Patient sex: M
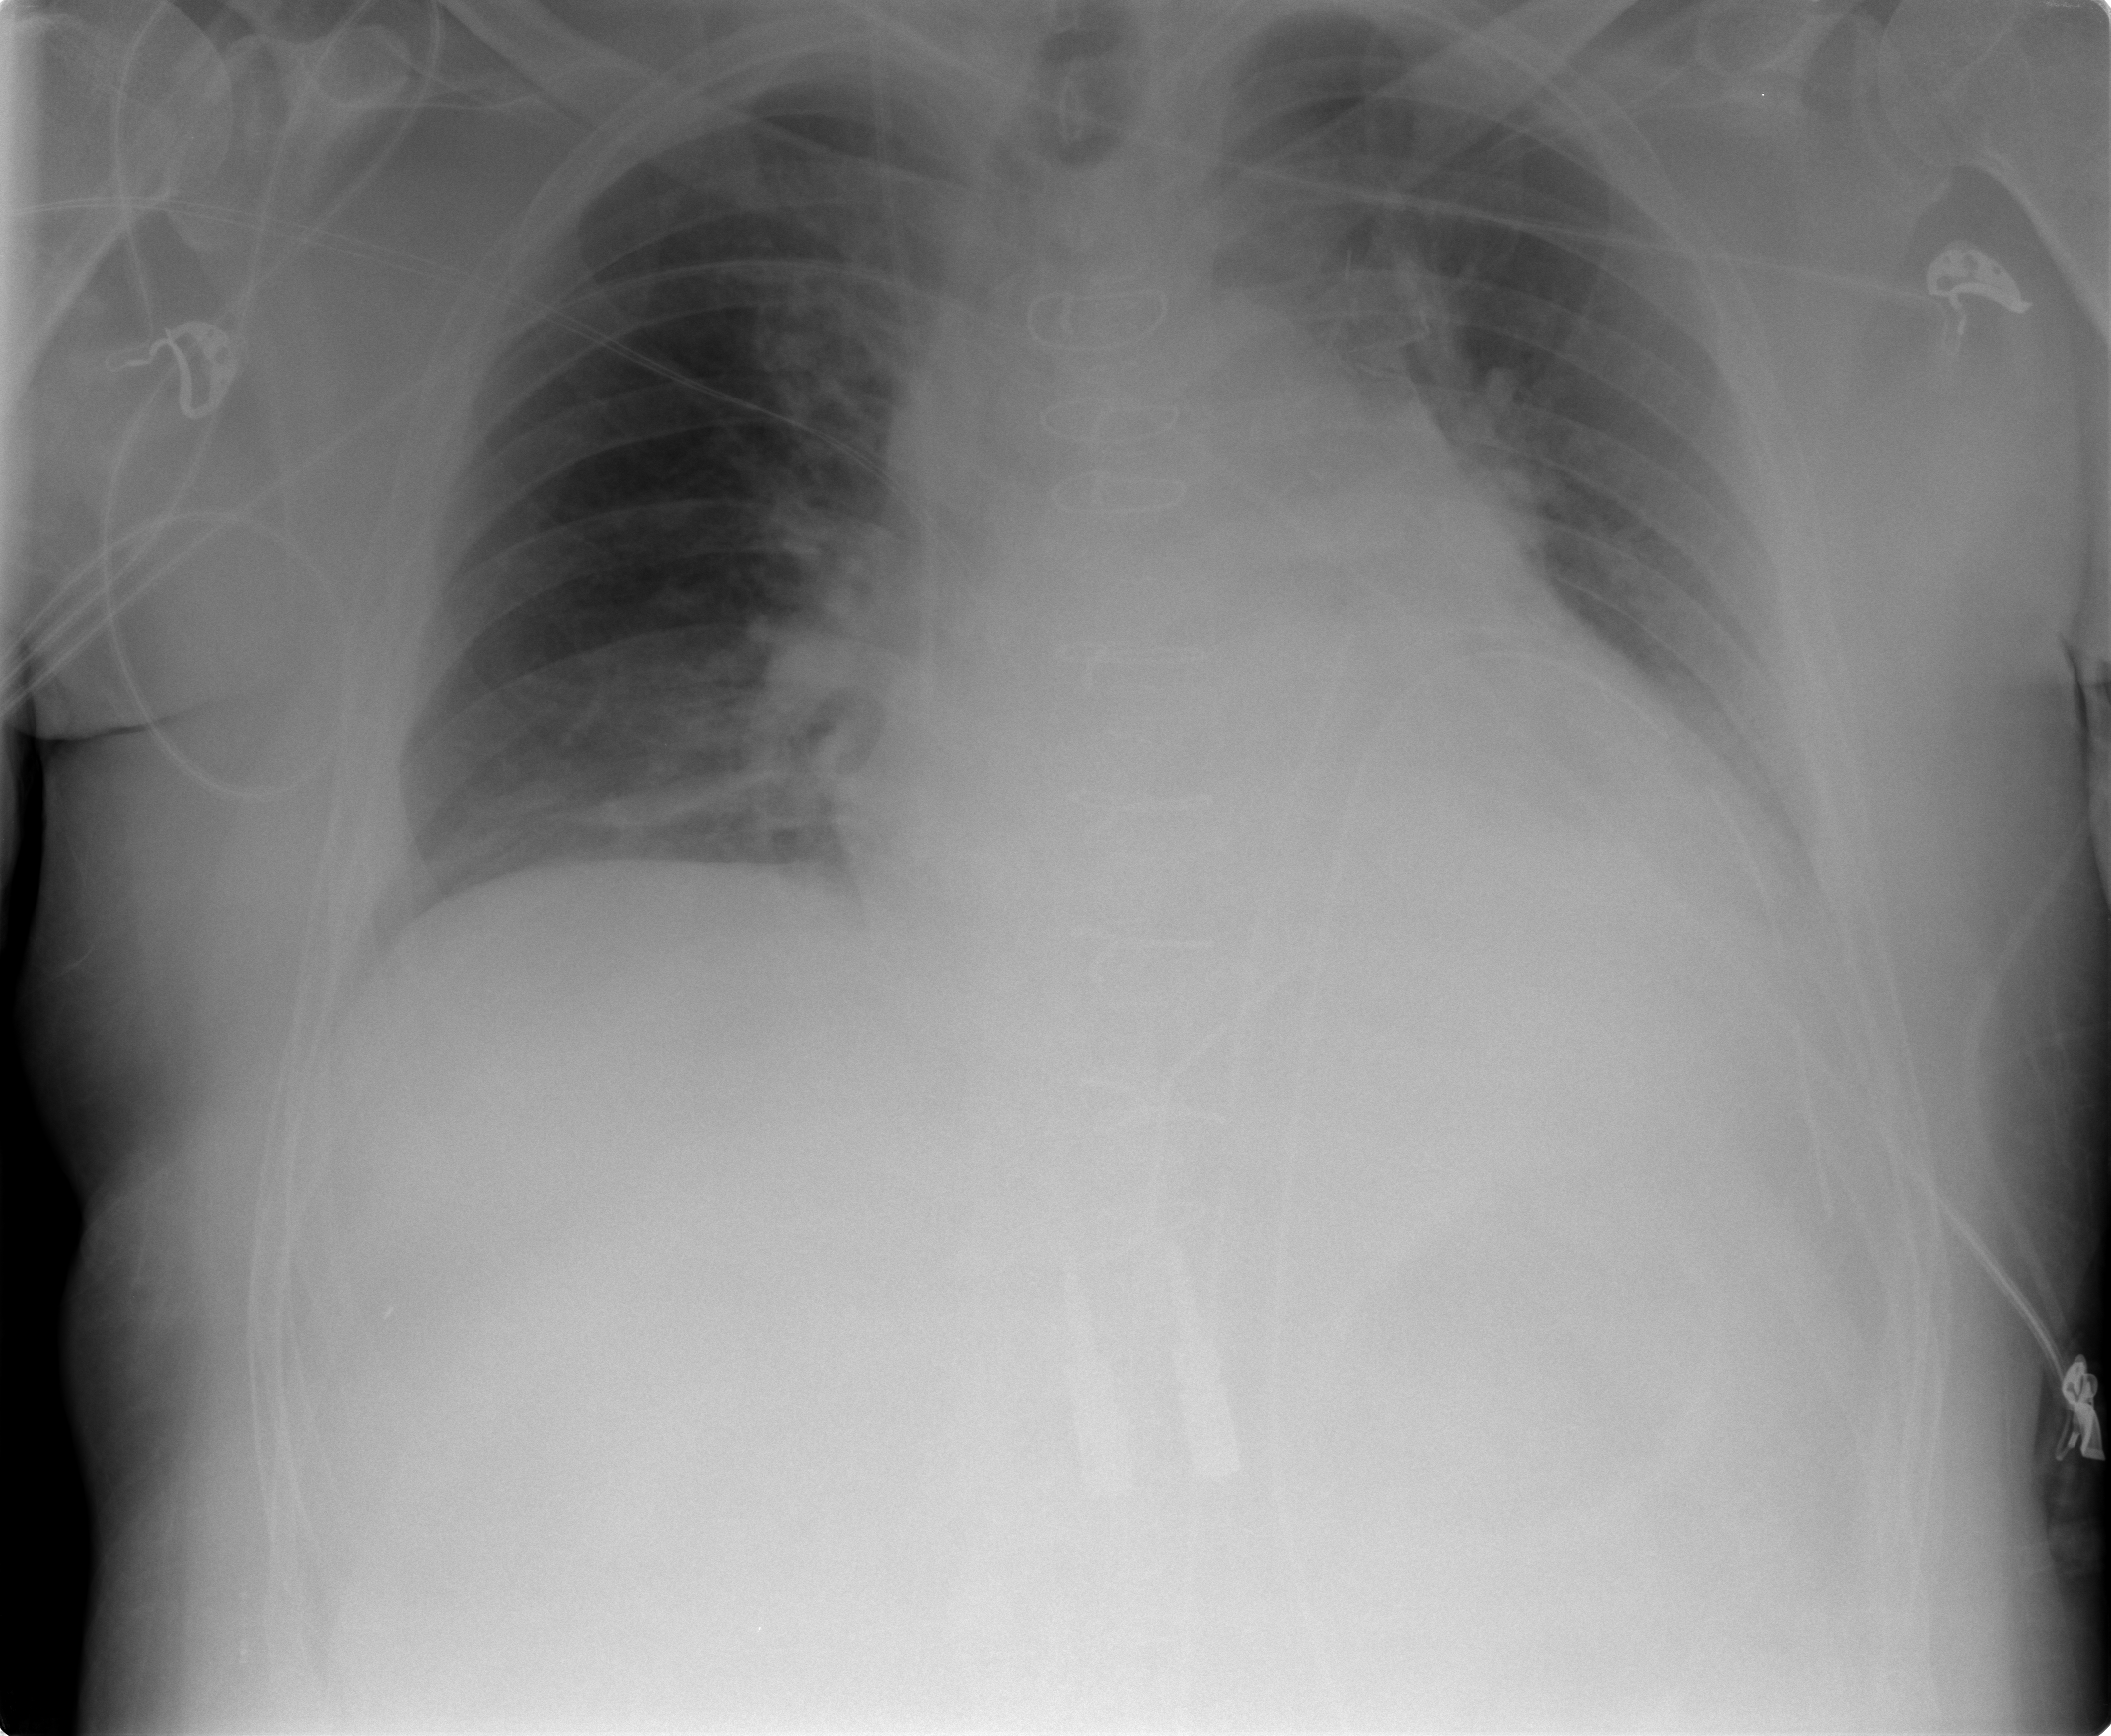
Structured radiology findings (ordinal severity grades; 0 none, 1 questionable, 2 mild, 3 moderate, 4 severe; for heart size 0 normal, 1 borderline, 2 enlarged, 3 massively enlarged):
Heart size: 2
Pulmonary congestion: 0
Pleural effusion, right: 0
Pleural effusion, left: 2
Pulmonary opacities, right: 0
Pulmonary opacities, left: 0
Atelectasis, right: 2
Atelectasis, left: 0